Question: I need to deploy a node app in the client machine. I'm accessing the client environment through putty, an SSH client and I already have Nodejs and NPM installed and also the project in the client machine. When I try to run I get the following error:

Looking to the error I need to install Oracle DB Client. My question is: How can I do this in the putty shell?
Thanks in advance
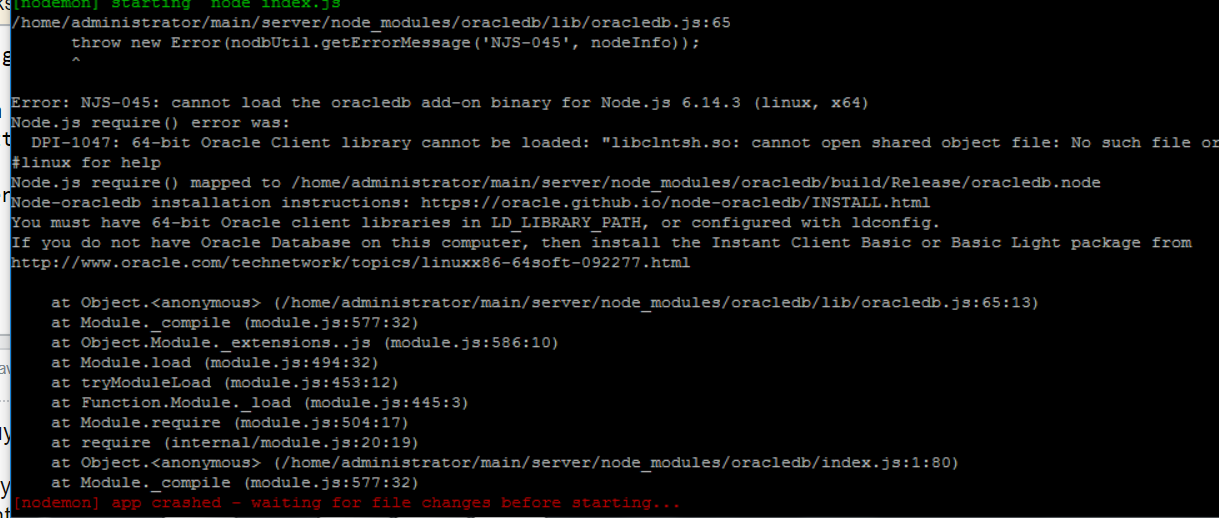
Answer: If you search for that error in the <URL> for details. If you need to use the command line, look into using SCP to upload the libraries, then you can install them with Putty.